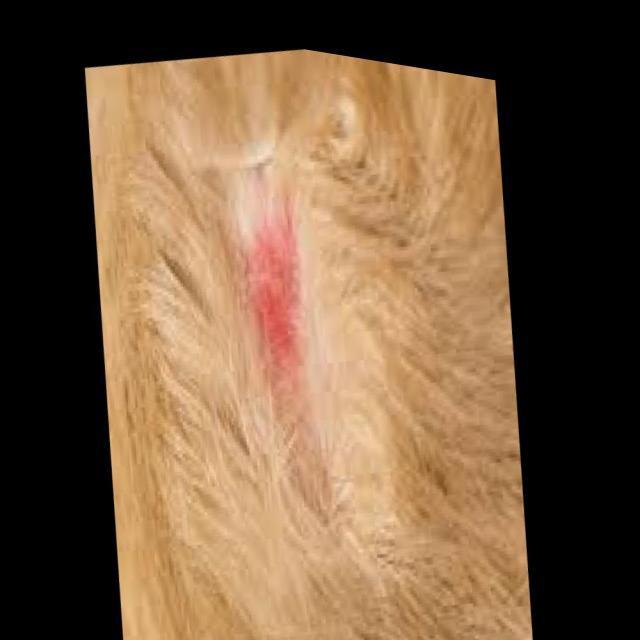
Canine dermatitis — inflammation of the skin presenting with erythema, pruritus, papules, and excoriation. May be allergic, contact, or atopic in origin.